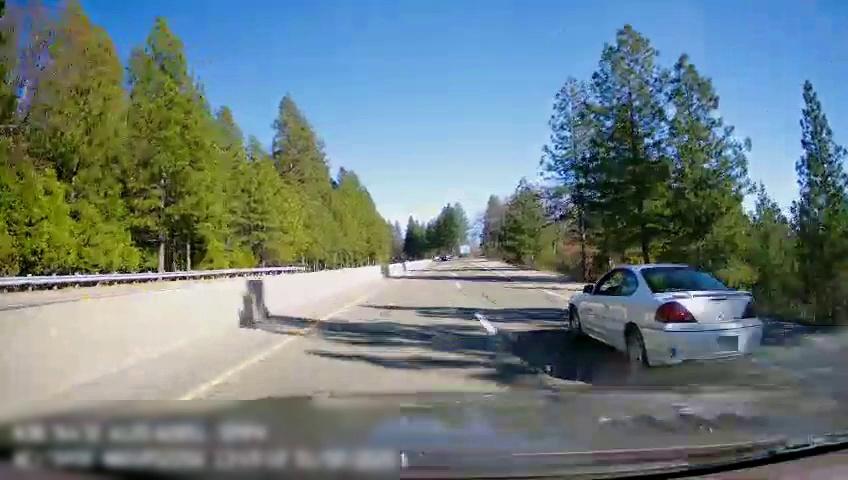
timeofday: Day
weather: Sunny
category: Drivable Space
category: Drivable Space
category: Vehicles | Car
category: Lanes | Current Lane
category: Lanes | Current Lane
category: Lanes | Alternate Lane